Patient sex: F
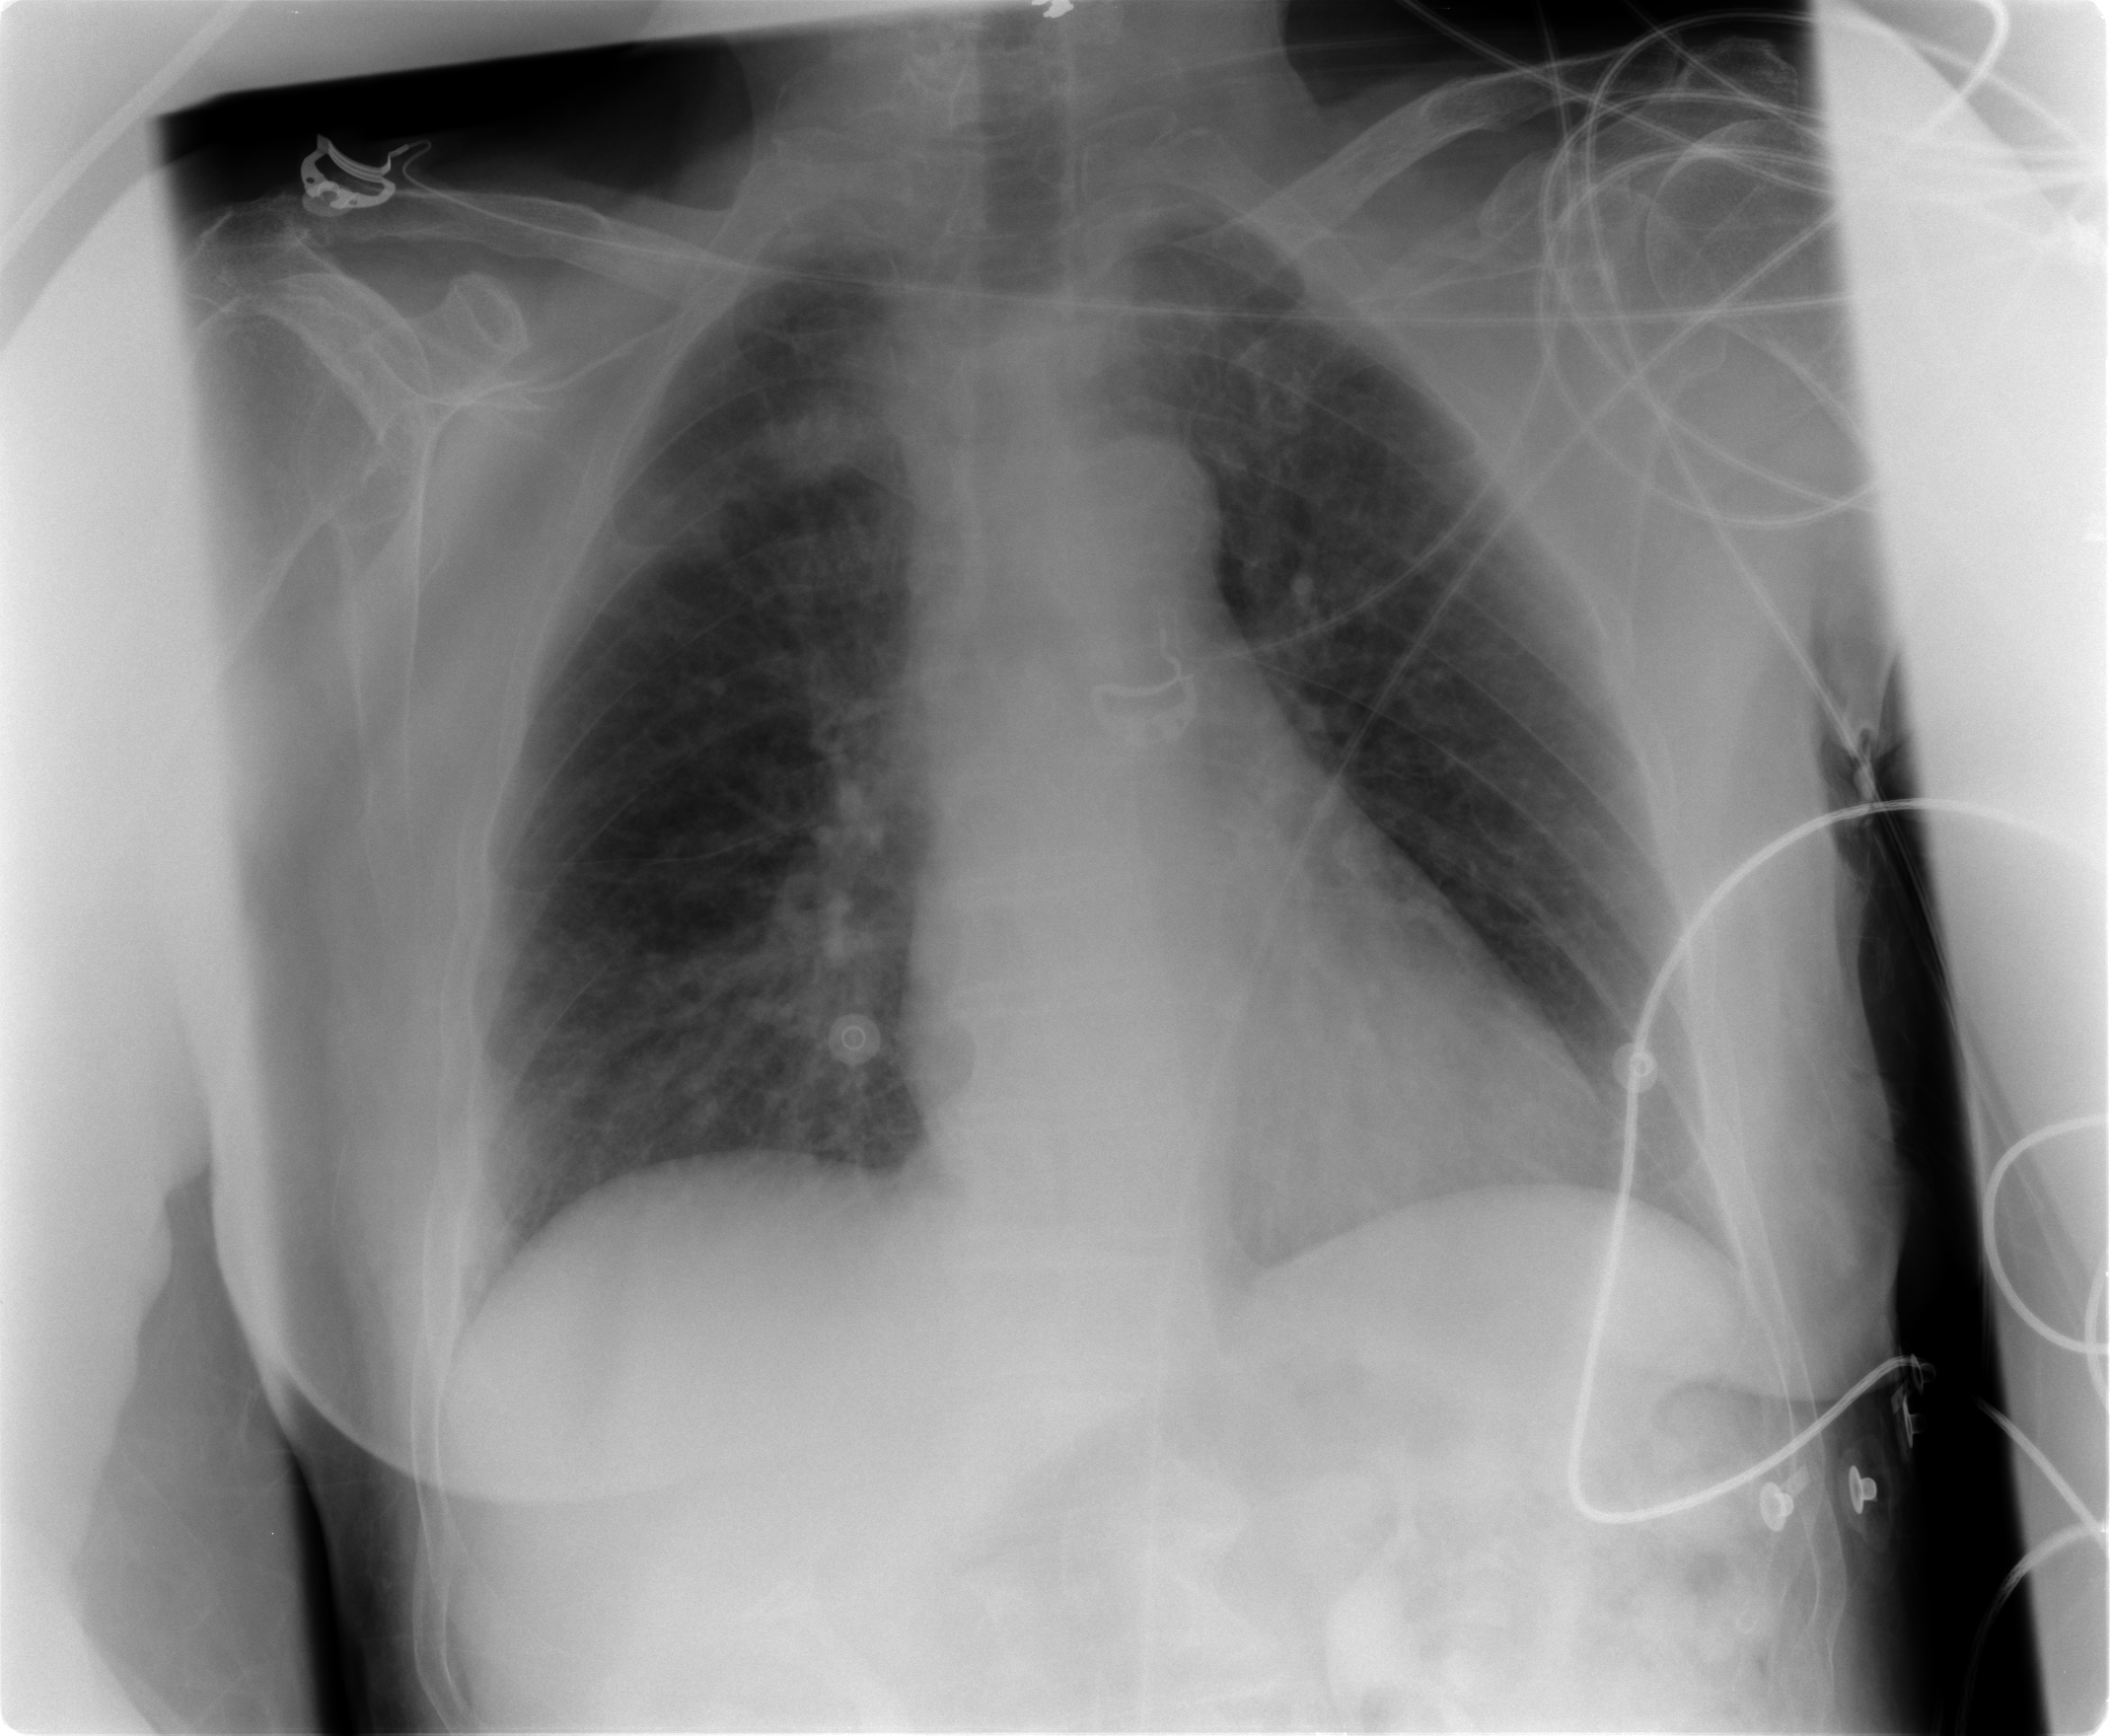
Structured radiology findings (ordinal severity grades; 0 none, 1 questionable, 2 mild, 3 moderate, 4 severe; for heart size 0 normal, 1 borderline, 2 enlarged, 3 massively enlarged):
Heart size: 0
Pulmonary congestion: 3
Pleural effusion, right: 0
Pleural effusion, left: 0
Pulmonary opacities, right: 1
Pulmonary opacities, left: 1
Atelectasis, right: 2
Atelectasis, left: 2